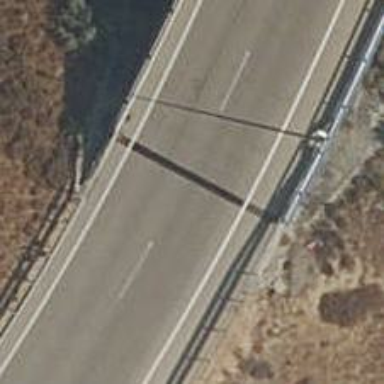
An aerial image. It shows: Motorway link.